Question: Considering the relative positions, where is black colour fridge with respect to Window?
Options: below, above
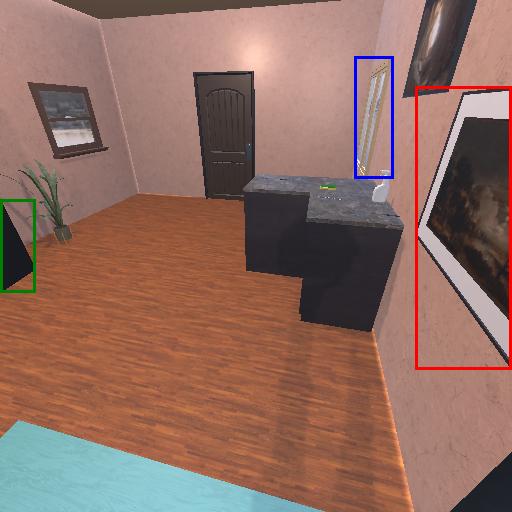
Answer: below